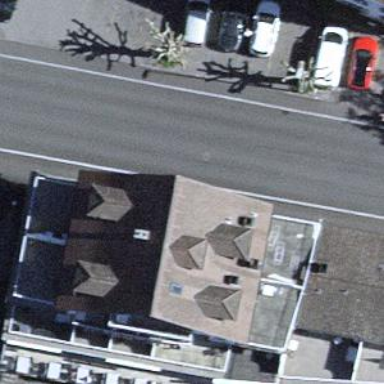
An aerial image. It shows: Hotel with restaurant.